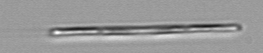
Label: Leptocylindrus